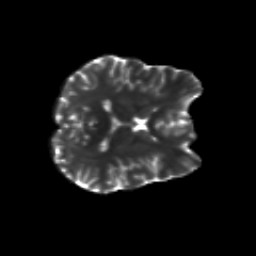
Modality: T2w
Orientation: axial
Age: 19
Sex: female
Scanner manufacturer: siemens
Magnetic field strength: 3 T
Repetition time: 8.8 s
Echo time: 0.085 s